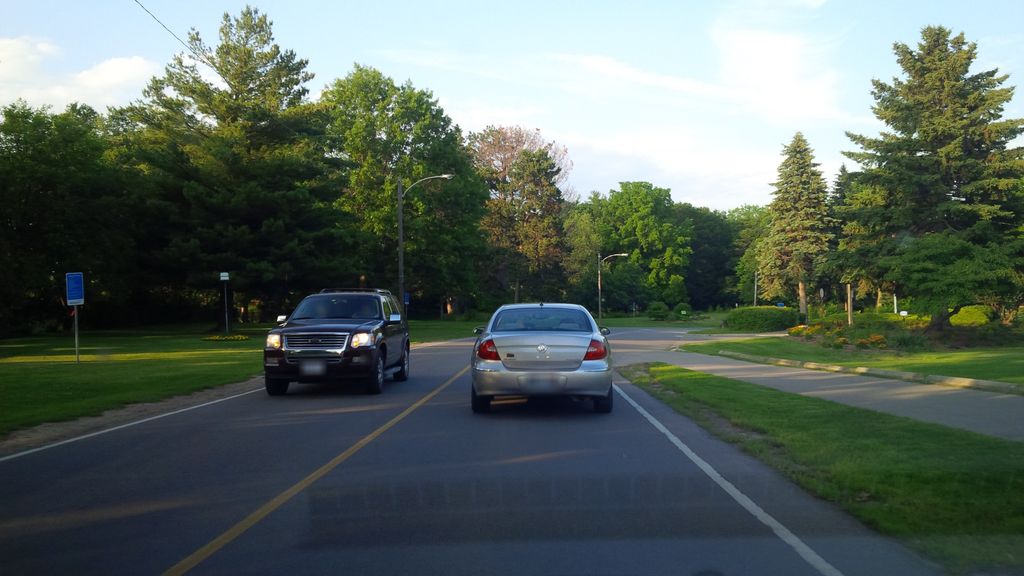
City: hamilton